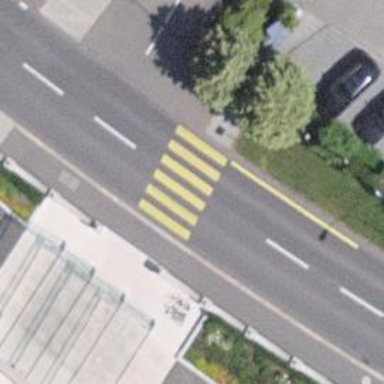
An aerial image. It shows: Pedestrian crossing with zebra markings on footway.